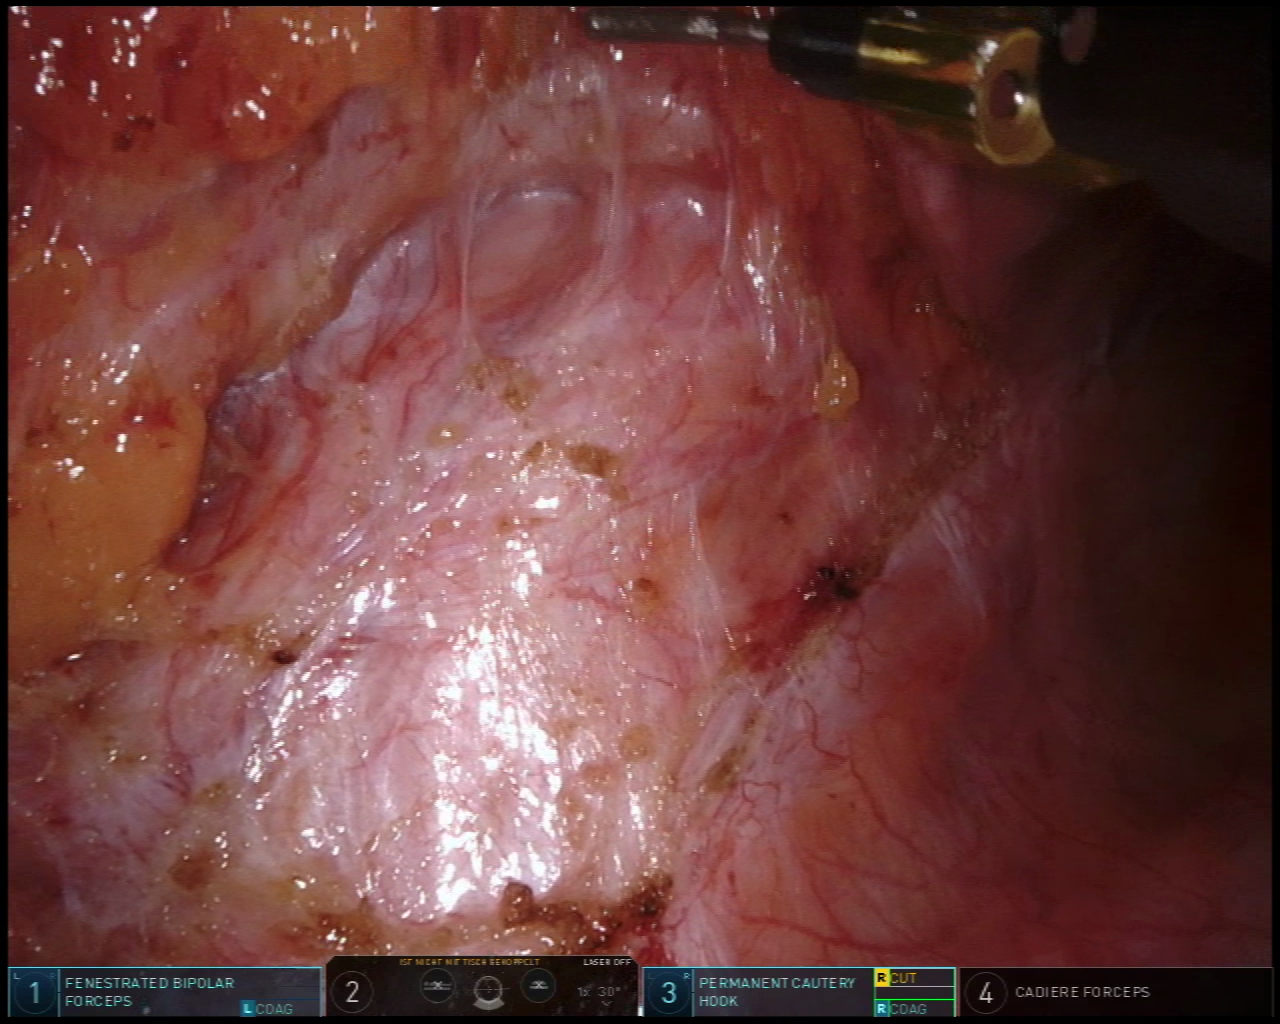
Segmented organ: ureter
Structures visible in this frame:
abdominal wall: no
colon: no
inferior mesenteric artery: no
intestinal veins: no
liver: no
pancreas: no
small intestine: no
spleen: no
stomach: no
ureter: yes
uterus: no
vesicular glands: no